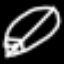
Label: leaf